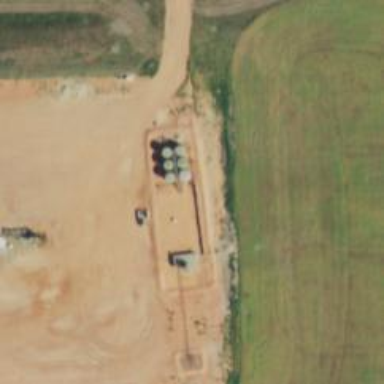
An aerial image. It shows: Storage tank that is man-made.